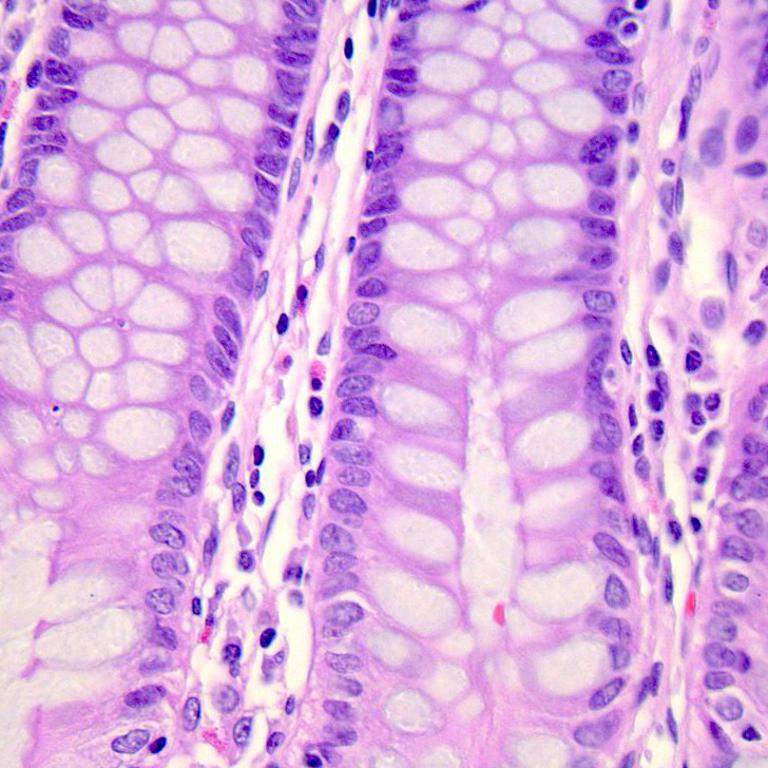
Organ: colon
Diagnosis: benign